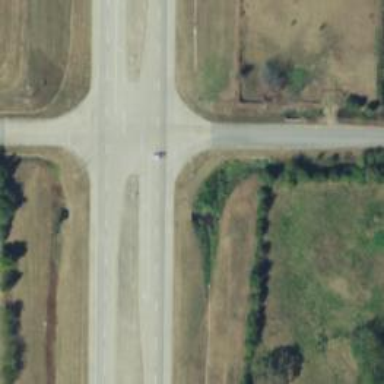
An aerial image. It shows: Stop road.